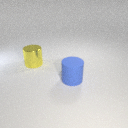
large yellow metal cylinder behind large blue rubber cylinder